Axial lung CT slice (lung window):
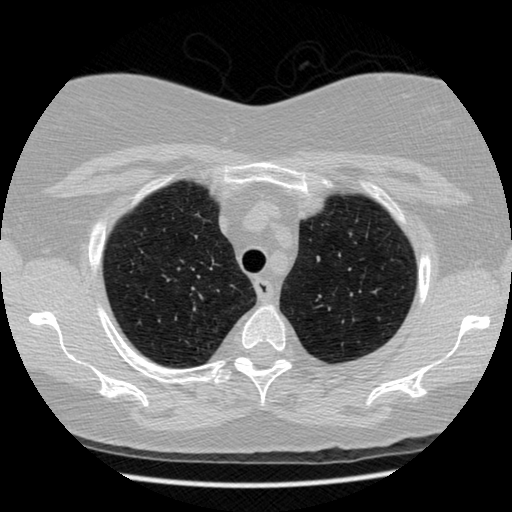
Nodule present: no